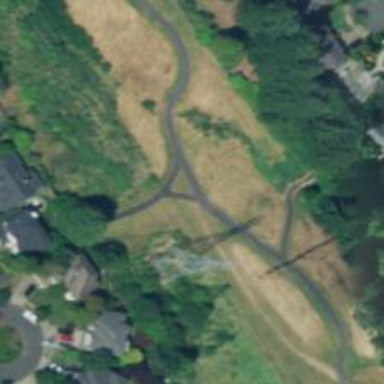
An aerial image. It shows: Asphalt cycleway.